Question: I'm trying to verify the existence of username in DB.
I have one field that contains a text field and a submit button. The submit button is disabled.
Once the user enters a valid username and after checking in the DB, the submit button becomes enabled and the text field border turns to green, or else to red.
Just here all is fine, but when the user changes his mind and tries to change the username, the submit button is still enabled despite the text field indicates a wrong username or format.
How can I change the submit button to disabled.
I tried in my code this 'document.getElementById('register').disabled = false;'

This is the full code.
'''
<!DOCTYPE html PUBLIC "-//W3C//DTD XHTML 1.0 Transitional//EN" "http://www.w3.org/TR/xhtml1/DTD/xhtml1-transitional.dtd">
<html xmlns="http://www.w3.org/1999/xhtml">
<head>
<meta http-equiv="Content-Type" content="text/html; charset=UTF-8" />
<link href="../style.css" rel="stylesheet" type="text/css" />
<script type="text/javascript" src="http://ajax.googleapis.com/ajax/libs/jquery/1.3.2/jquery.js"></script>
<script>
$(document).ready(function()
{
$('#username').keyup(username_check);
});
function username_check()
{
var username = $('#username').val();
if(username == "" || username.length < 14)
{
$('#username').css('border', '2px #CCC solid');
$('#tick').hide();
}
else
{
jQuery.ajax({
type: "POST",
url: "check.php",
data: 'username='+ username,
cache: false,
success: function(response){
if(response == 1){
$('#username').css('border', '2px #C33 solid');
$('#tick').hide();
$('#cross').fadeIn();
document.getElementById('register').disabled = true;
}
else
{
$('#username').css('border', '2px #090 solid');
$('#cross').hide();
$('#tick').fadeIn();
document.getElementById('register').disabled = false;
}
}
});
}
}
</script>
<style>
#username
{
padding:3px;
font-size:18px;
border:3px #CCC solid;
}
#tick{display:none}
#cross{display:none}
</style>
</head>
<body>
<form action="" method="get" style="width:500px">
<table width="500" border="0" cellspacing="0" cellpadding="0">
<tr>
<td width="152">&nbsp;</td>
<td width="348">&nbsp;</td>
</tr>
<tr>
<td>Username</td>
<td><input name="username" id="username" type="text" />
<img id="tick" src="tick.png" width="16" height="16"/>
<img id="cross" src="cross.png" width="16" height="16"/>
</td>
</tr>
<tr>
<td>&nbsp;</td>
<td><input type="submit" name="register" id="register" value="Submit" disabled="disabled" /></td>
</tr>
</table>
</form>
</body>
</html>
'''
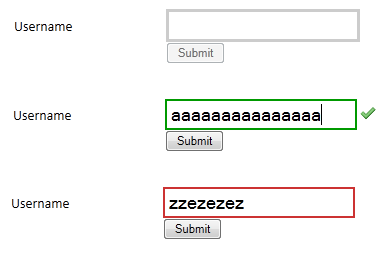
Answer: $("#register").attr("disabled","disabled") in success and $("#register").removeAttr("disabled") in failure...
hope this helps